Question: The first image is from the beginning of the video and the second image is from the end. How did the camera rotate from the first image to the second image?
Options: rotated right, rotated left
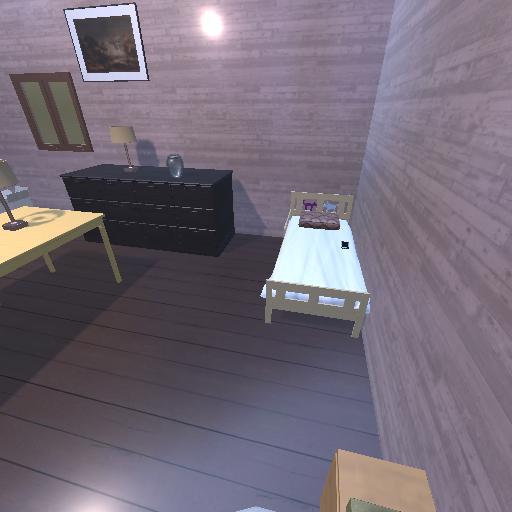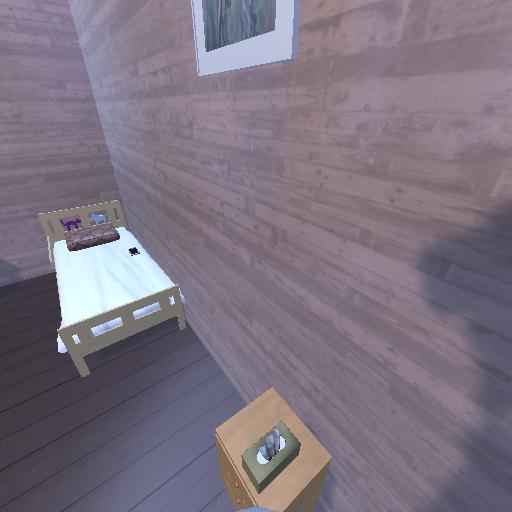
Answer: rotated right